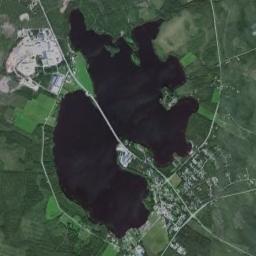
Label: lake